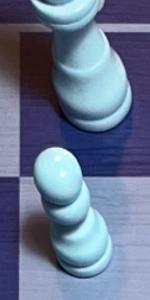
Label: Pawn_White